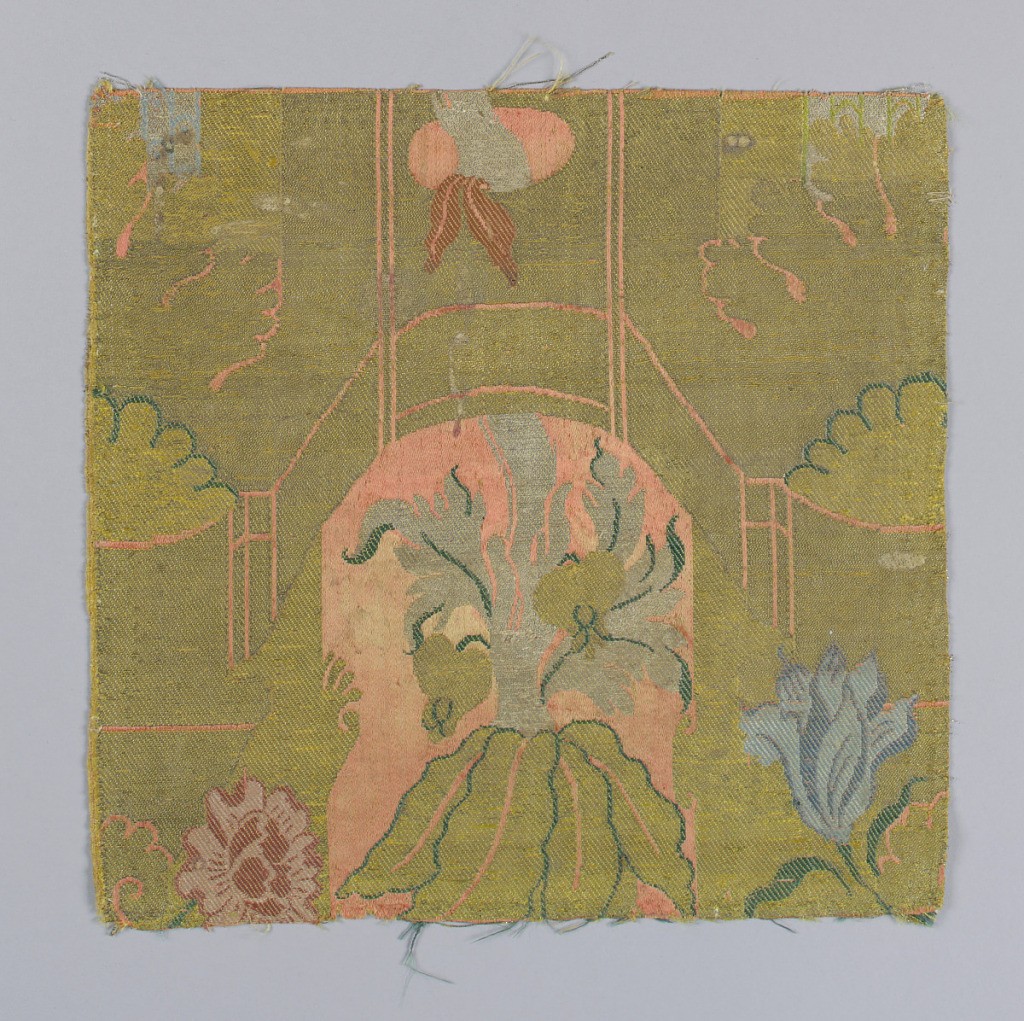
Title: Fragment
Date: ca. 1700
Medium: silk, metallic thread Technique: plain compound satin weave
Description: Fragment of a larger pattern showing "Bizarre style." Parts of flowers and leaves in pink, red, blue, green, and white silk on a gold metallic background.